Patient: sex M, age 73
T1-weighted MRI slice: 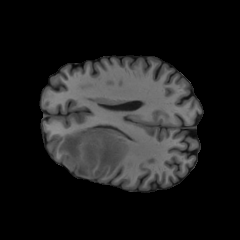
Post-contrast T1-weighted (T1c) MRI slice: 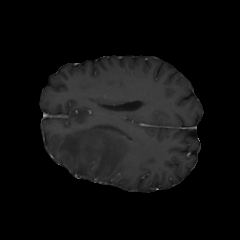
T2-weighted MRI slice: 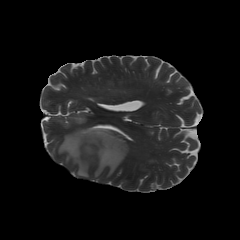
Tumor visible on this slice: yes
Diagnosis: Glioblastoma, IDH-wildtype
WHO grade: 4